Interaction volume radius: 5 \u00c5
Interaction volume height: 40 \u00c5
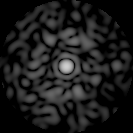
Disorder parameter: 0.8648